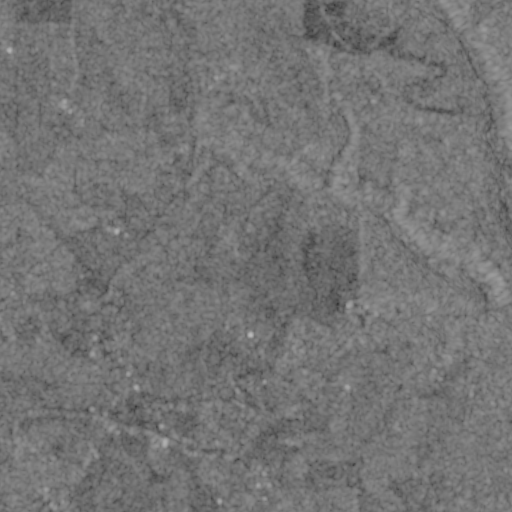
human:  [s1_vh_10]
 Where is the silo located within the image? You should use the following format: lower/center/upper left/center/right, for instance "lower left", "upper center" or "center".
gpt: The silo is located in the lower left of the image.
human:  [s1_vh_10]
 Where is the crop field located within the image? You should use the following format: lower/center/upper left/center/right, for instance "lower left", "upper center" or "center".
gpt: There is no crop field in the image.

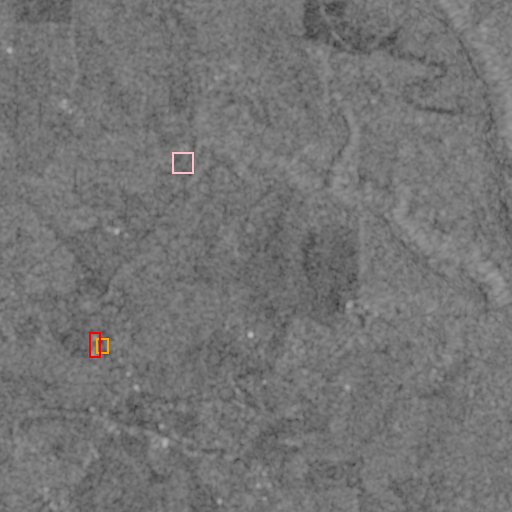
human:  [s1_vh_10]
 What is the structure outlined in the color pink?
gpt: The structure outlined in pink is a park.
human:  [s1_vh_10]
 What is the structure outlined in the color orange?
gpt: The structure outlined in orange is a parking lot.
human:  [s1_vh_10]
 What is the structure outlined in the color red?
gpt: The structure outlined in red is a building.
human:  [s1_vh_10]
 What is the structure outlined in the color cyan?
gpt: There is no cyan outline.